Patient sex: F
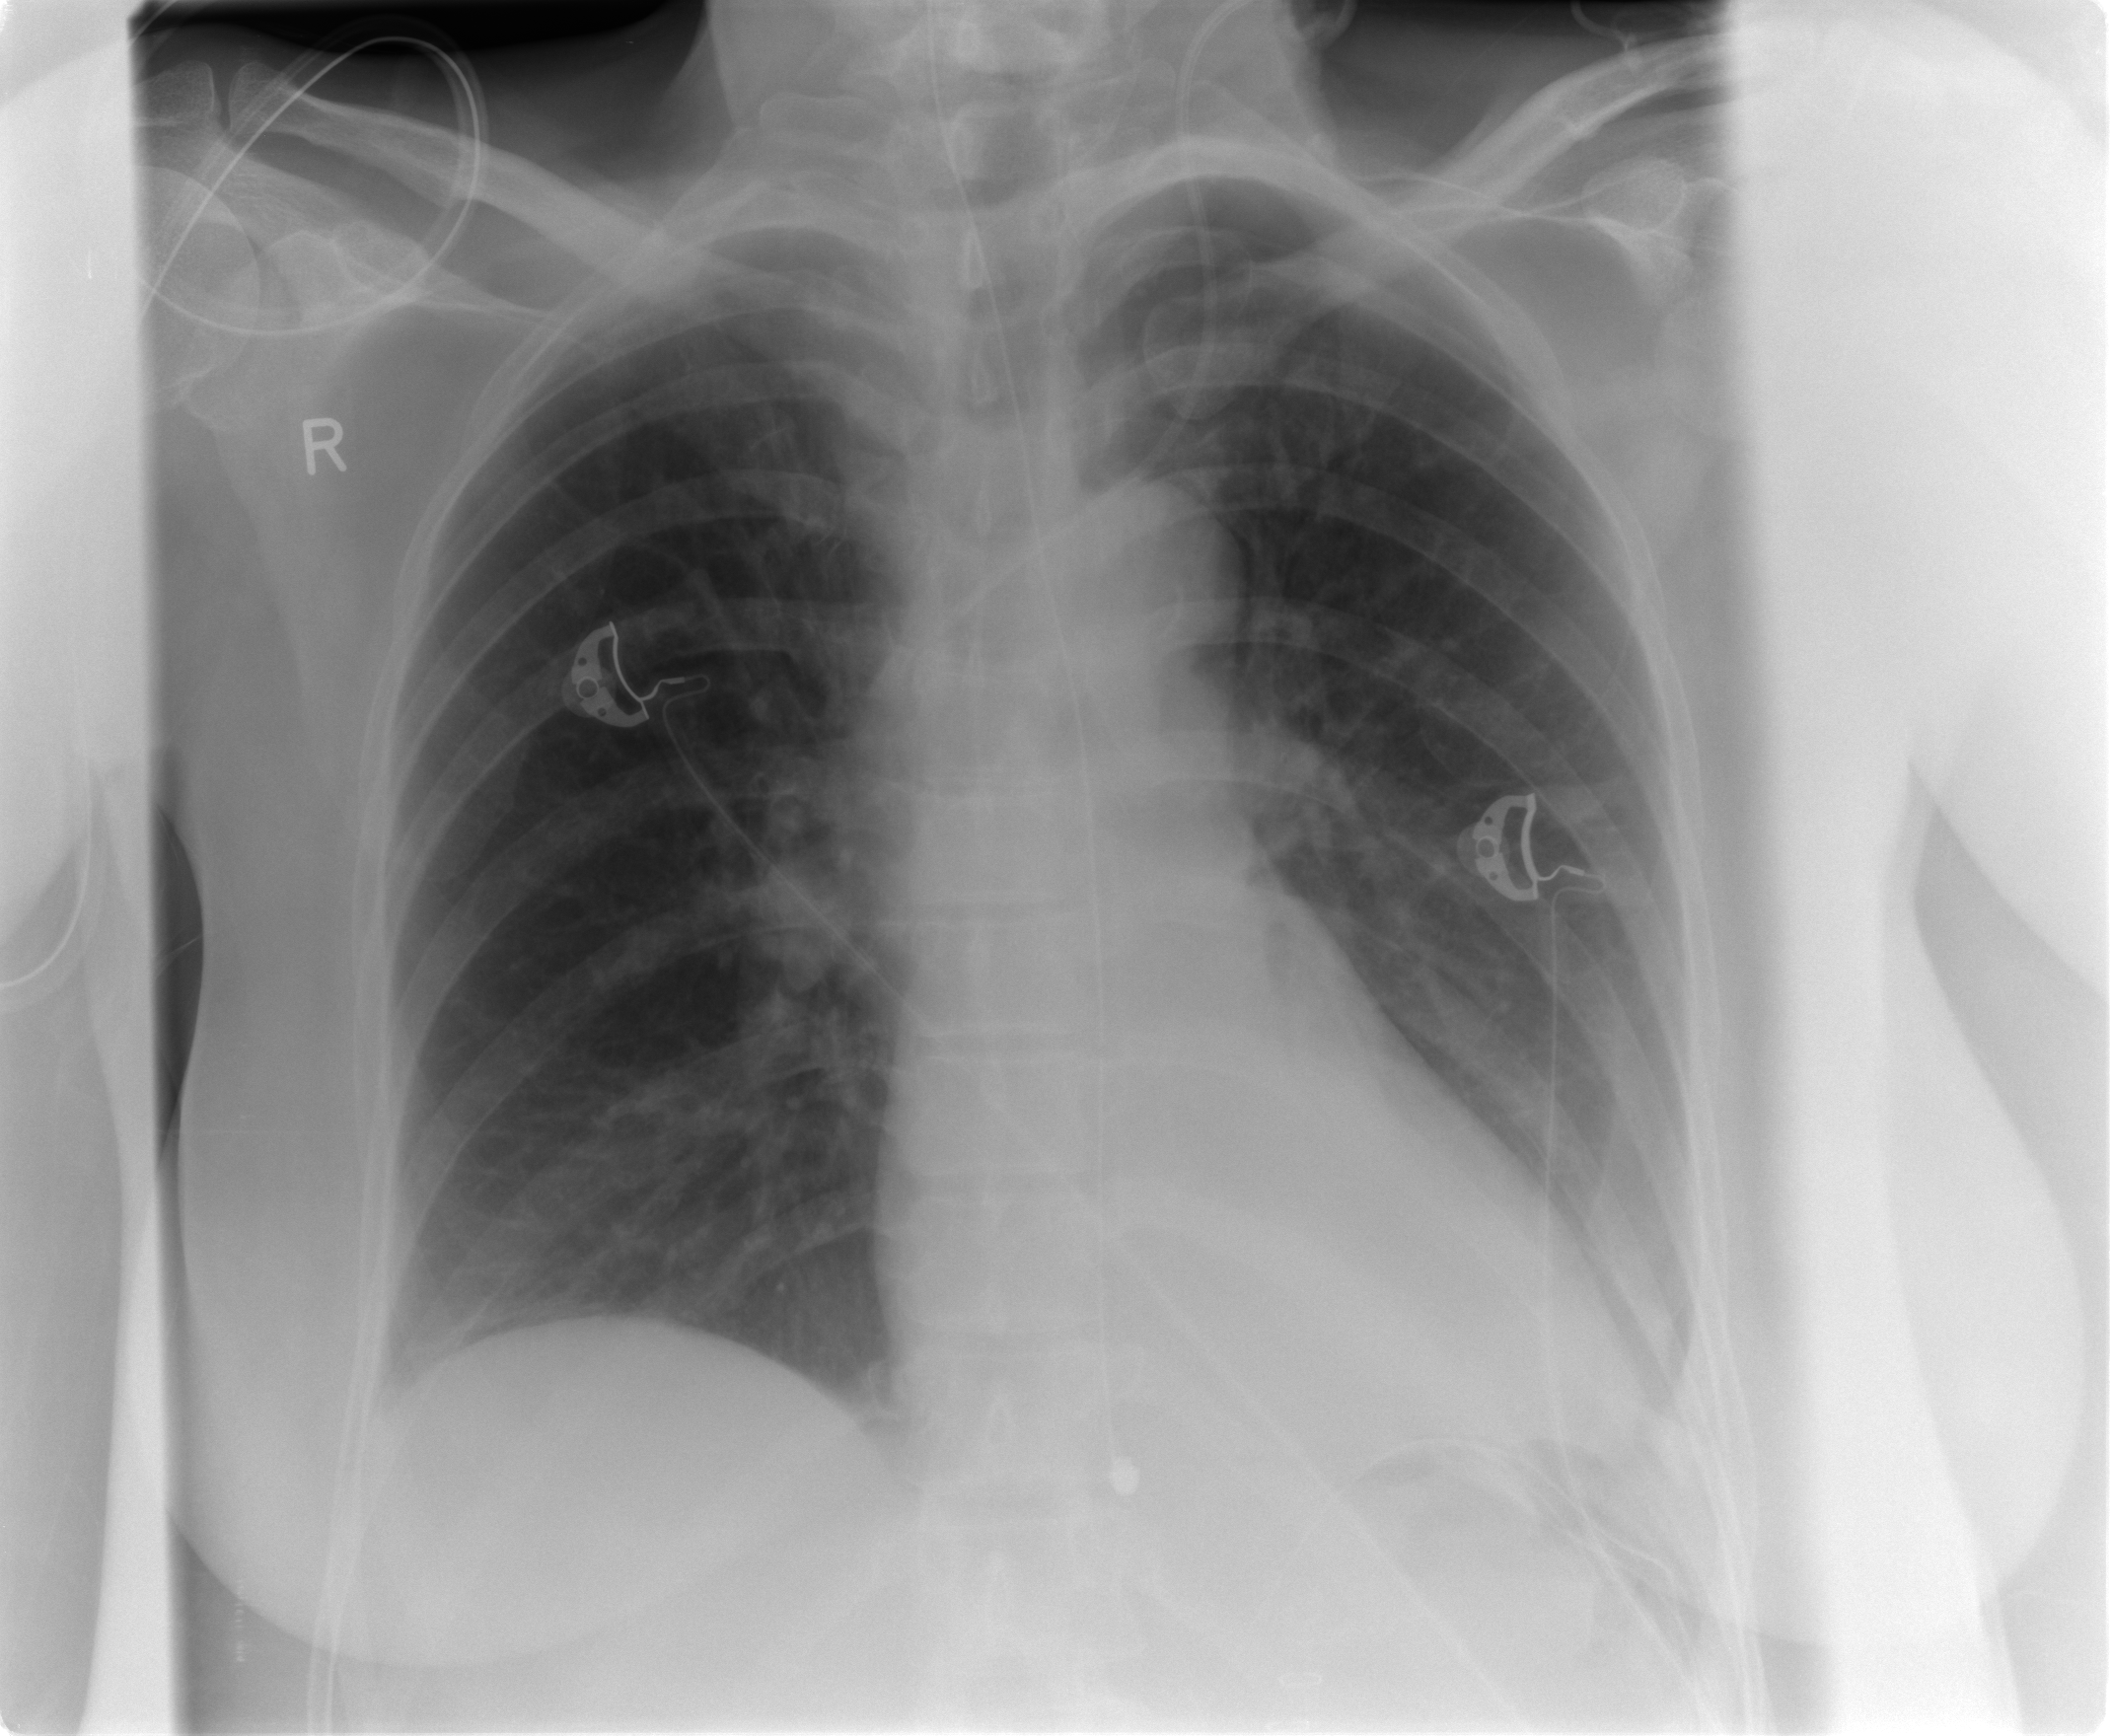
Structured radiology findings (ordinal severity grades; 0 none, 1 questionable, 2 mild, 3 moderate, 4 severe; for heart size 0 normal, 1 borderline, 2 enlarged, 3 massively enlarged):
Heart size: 0
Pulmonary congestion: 0
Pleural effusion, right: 0
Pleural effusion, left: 1
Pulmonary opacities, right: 0
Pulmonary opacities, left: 0
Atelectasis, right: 0
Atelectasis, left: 0